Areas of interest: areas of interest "Long-distance Bus Station"
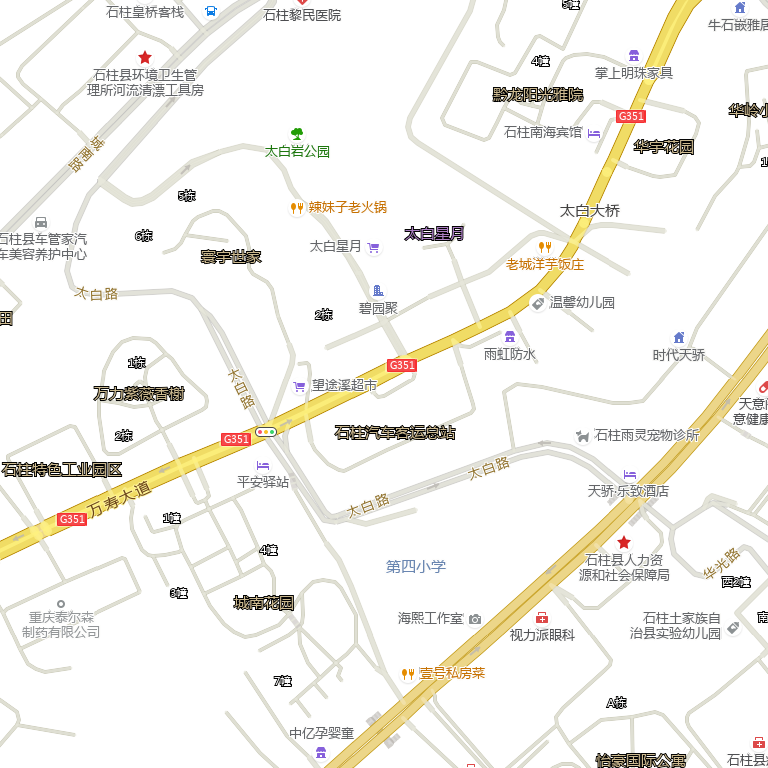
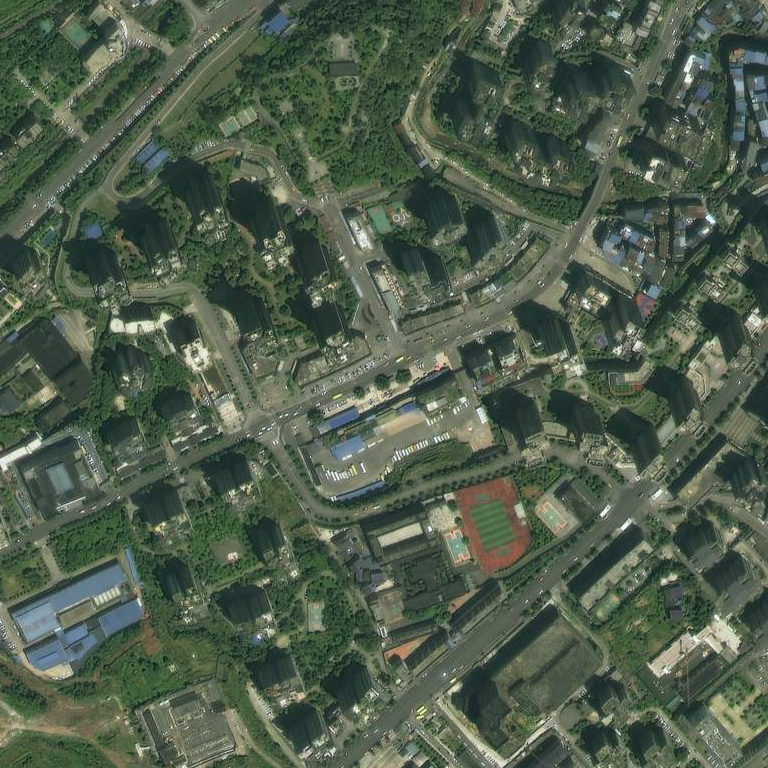